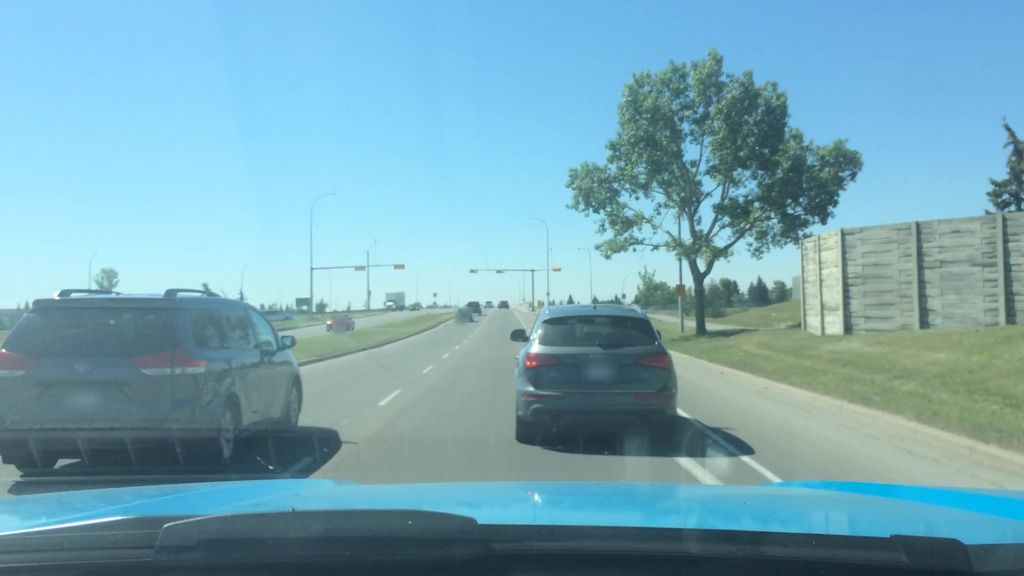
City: calgary